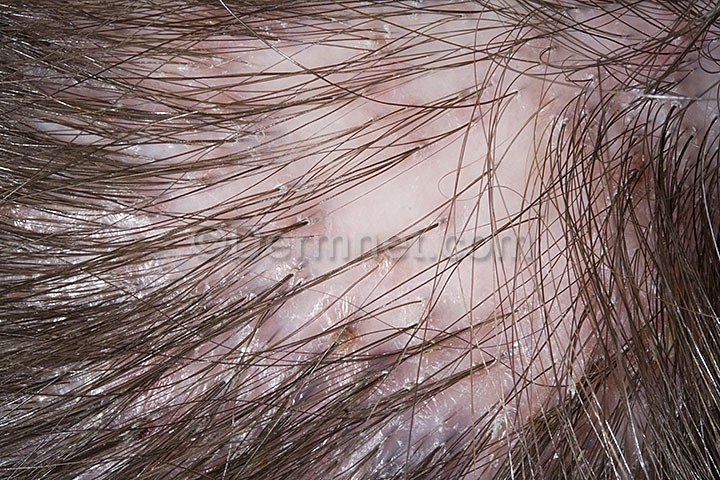
Disease: Hair Loss Photos Alopecia and other Hair Diseases